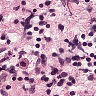
Metastatic tissue present: no